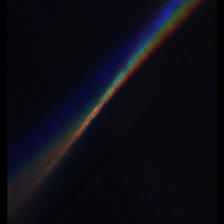
Taxon: Psuedo-nitzschia
Group: Diatoms